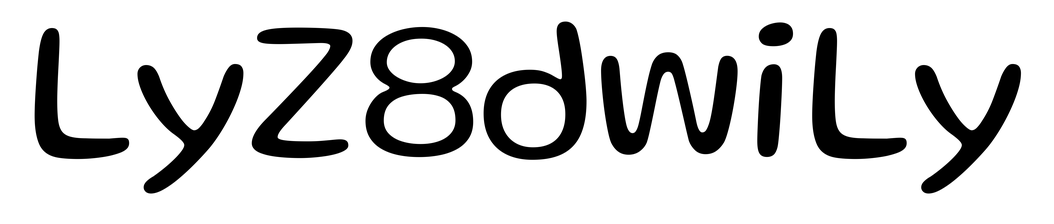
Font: Gluten_Light